Question: As you see [ there is a visual difference when changing themes in Firefox to the native Select html element. On the left we have the system theme, whose options background is white-ish when expanded. On the right is the dark theme, whose options list has now a dark background.
That is to be expected of course, but is there anything that can be set with CSS or JS to force the element to stay unaffected from an alternative theme and be rendered according to the System Theme? Business clients like very much consistent layouts..
PS: I am using Firefox 89.0b15
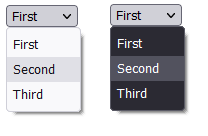
Answer: It might work if you manually change the background color of the option.